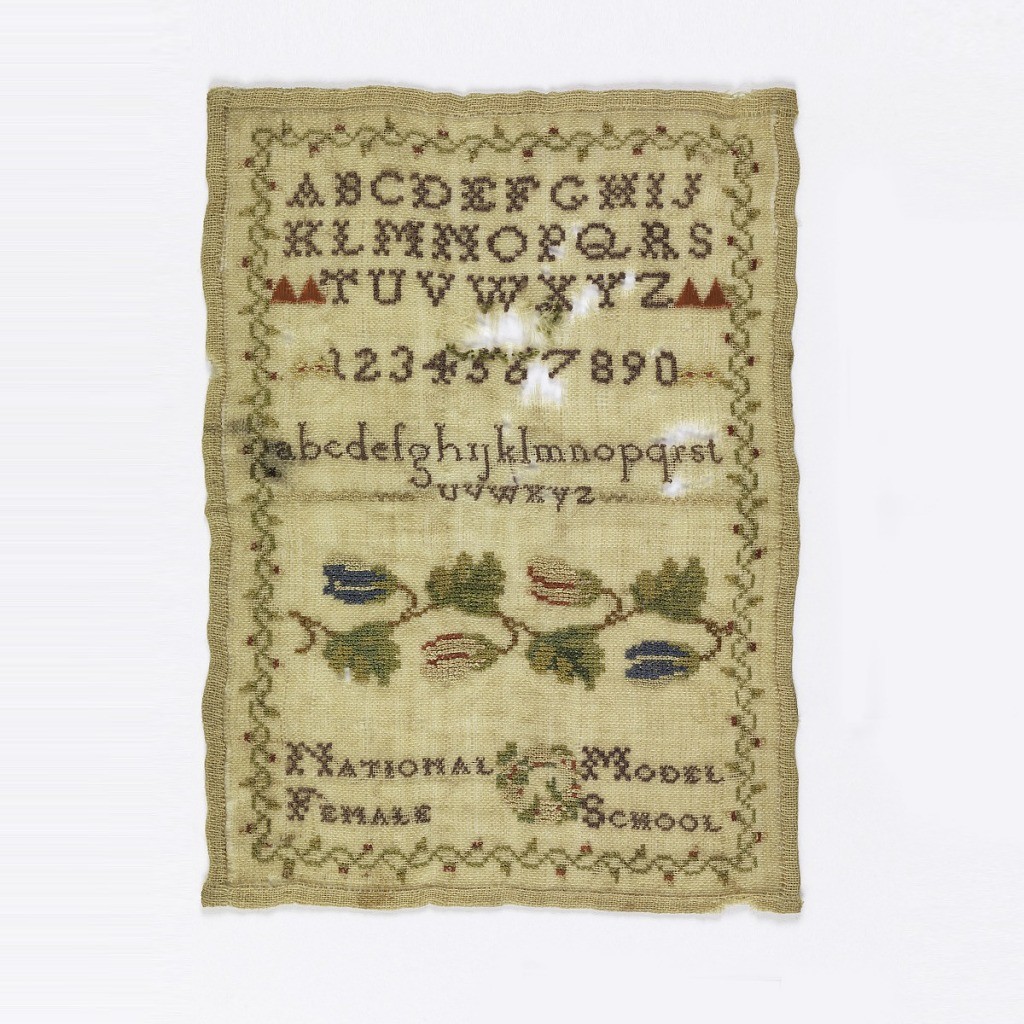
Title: Sampler
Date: ca. 1835
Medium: silk embroidery, wool foundation Technique: cross, half-cross and satin stitches on plain weave
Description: Alphabets, numerals, floral cross border and text.